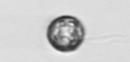
Label: Dinophyceae